Question: I am having trouble parsing a RGB color. I need the int values in there own variable.
here is a screenshot of what the object looks like

I need to end up with this
data
[0]
R = int value
G = int value
B = int value
Name = string value
Each object has 2 properties, Name, Color. the color value is a RGB color, rgb(67,134,215)
I need to recreate the object to look like
Name = value,
R = 67,
G = 134,
B = 215
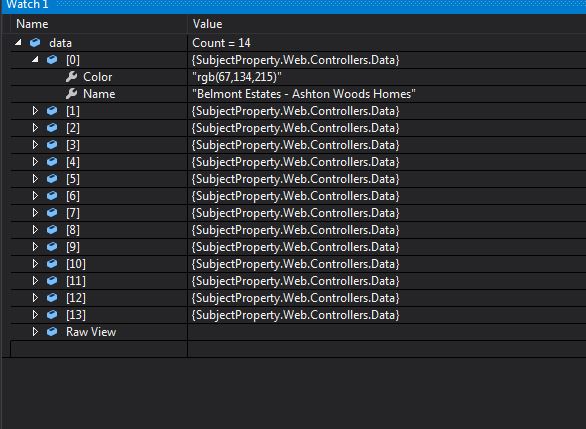
Answer: Easily accomplished with Regex:
'''
string colorStr = "rgb(67,134,215)";
Regex regex = new Regex(@"rgb\((?<r>\d{1,3}),(?<g>\d{1,3}),(?<b>\d{1,3})\)");
Match match = regex.Match(colorStr);
if (match.Success)
{
int r = int.Parse(match.Groups["r"].Value);
int g = int.Parse(match.Groups["g"].Value);
int b = int.Parse(match.Groups["b"].Value);
//// Create your new object with the r, g, b values
}
'''